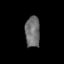
Tissue: skin
Cell type: Others
Senescence score: 0.6902
Nuclear area (px): 450
Mean DAPI intensity: 110.807